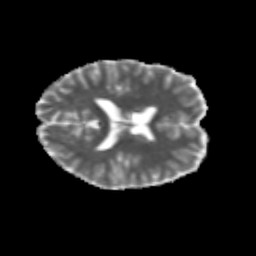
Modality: MD
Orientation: axial
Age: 25
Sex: female
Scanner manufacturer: siemens
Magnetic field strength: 3 T
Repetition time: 3.5 s
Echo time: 0.125 s